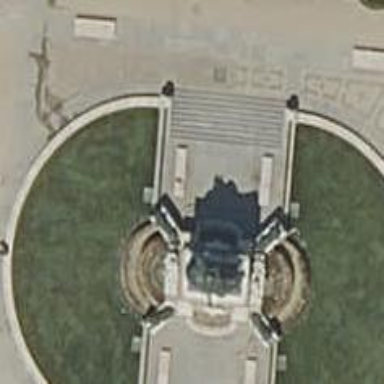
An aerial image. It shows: Statue is featured in the image.